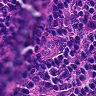
Metastatic tissue present: no